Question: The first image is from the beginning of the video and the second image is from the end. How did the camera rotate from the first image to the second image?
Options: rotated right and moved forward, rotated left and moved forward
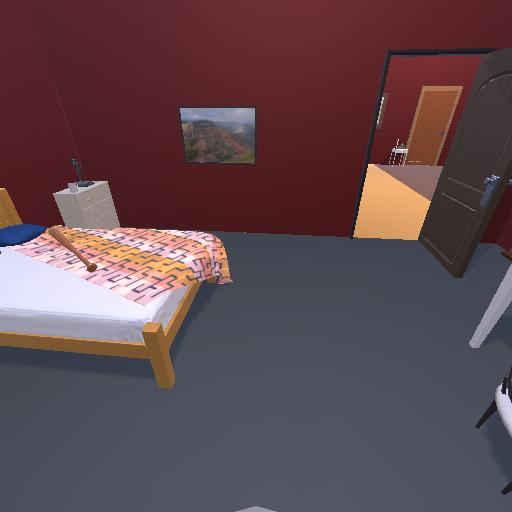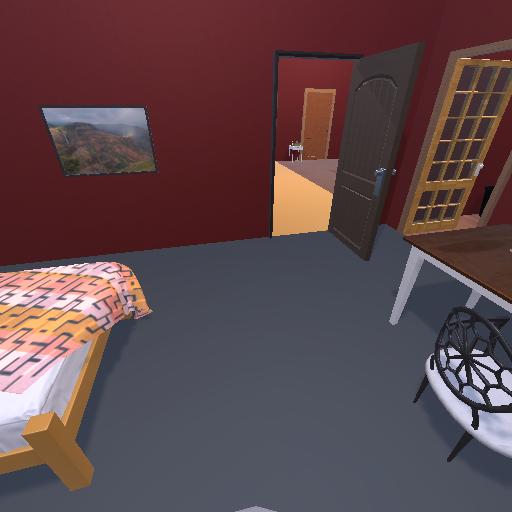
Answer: rotated right and moved forward